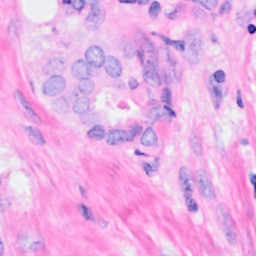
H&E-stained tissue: Breast